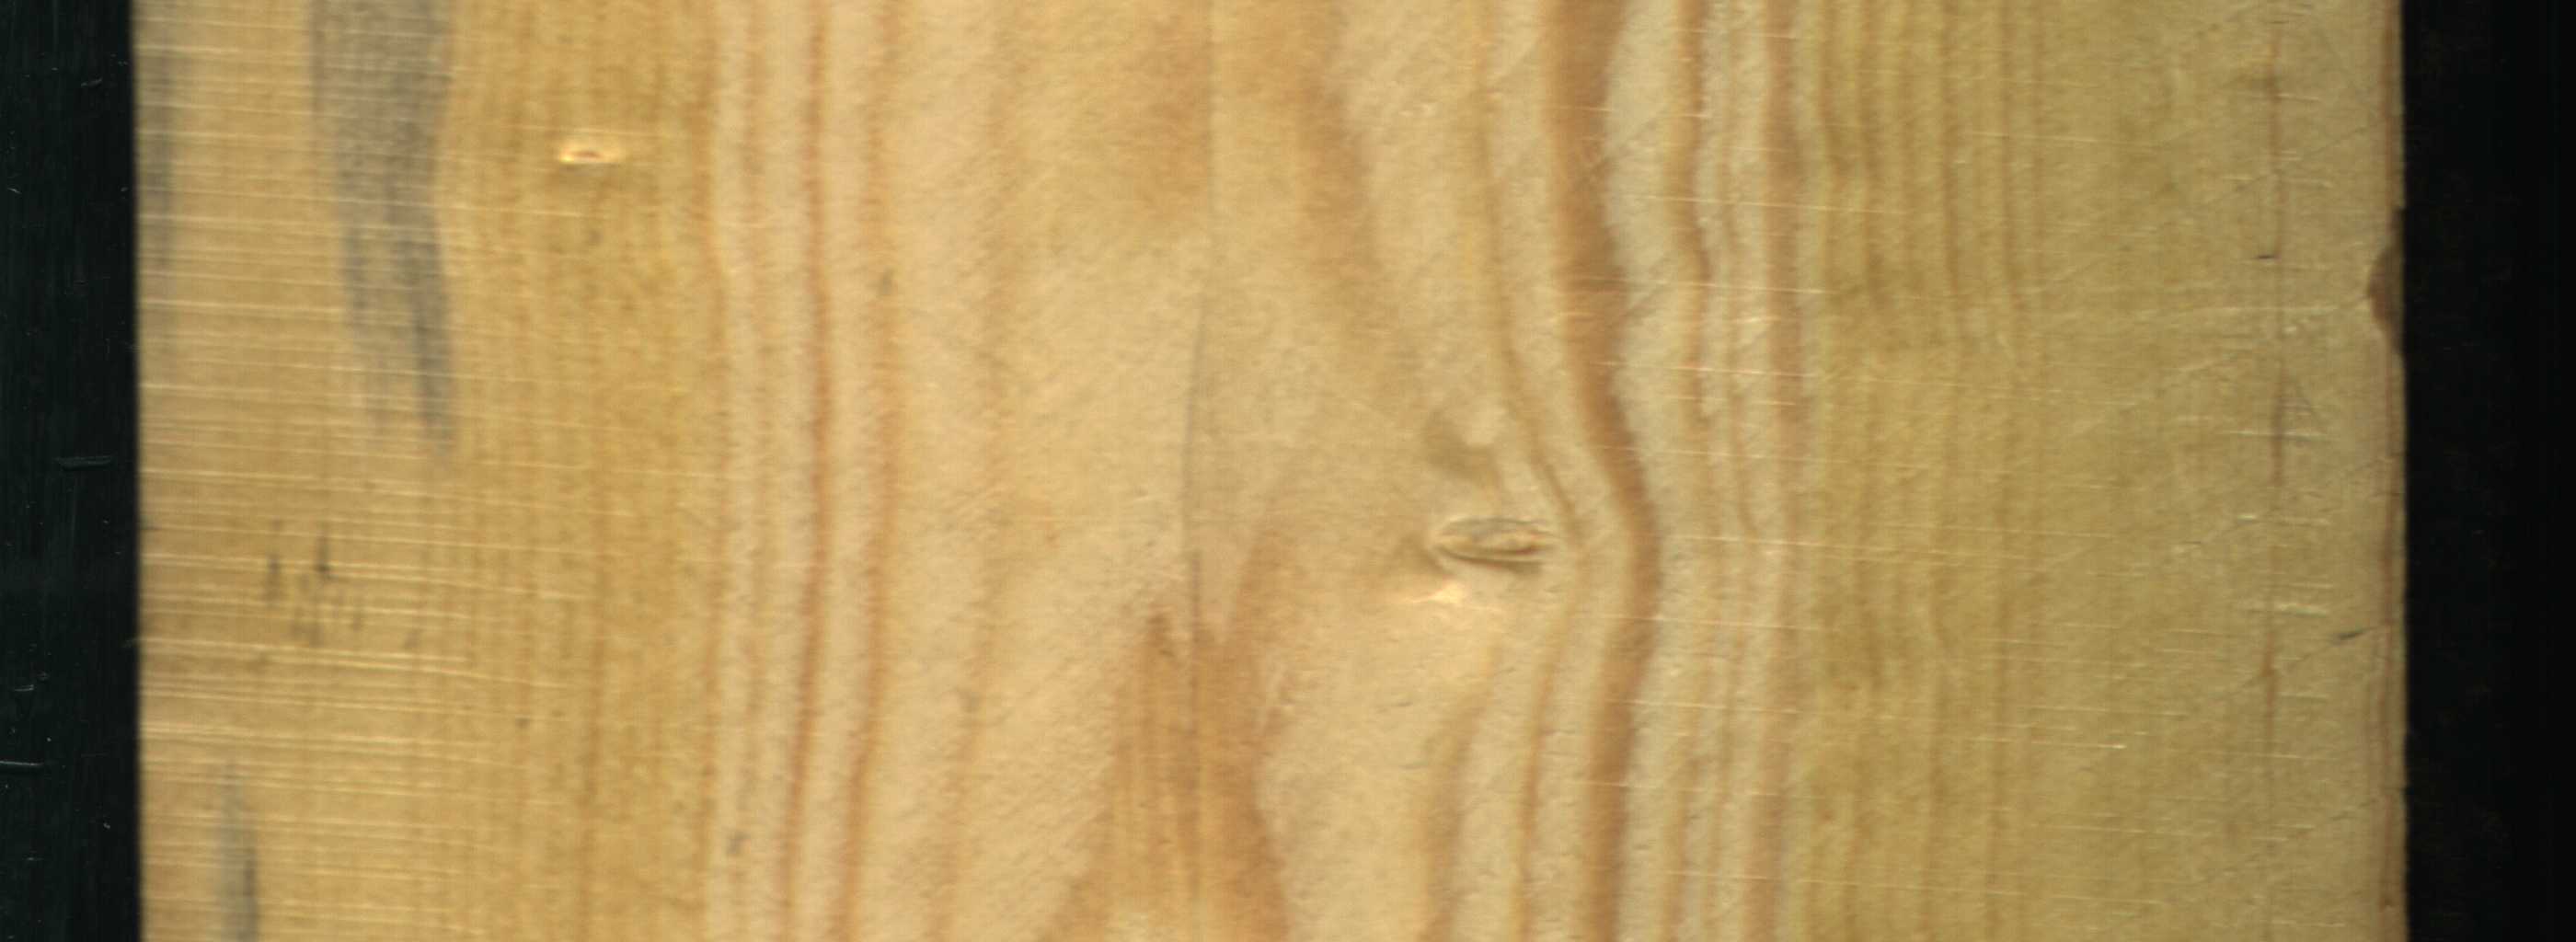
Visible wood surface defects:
Blue_Stain
Blue_Stain
Live_Knot